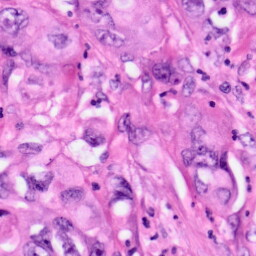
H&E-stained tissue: Pancreatic